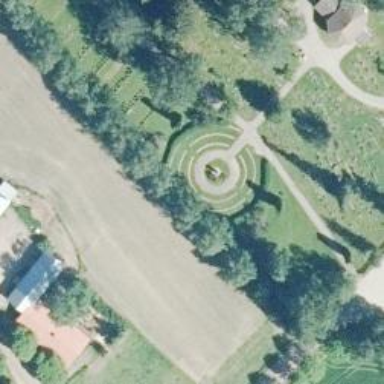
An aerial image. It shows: Historic memorial.